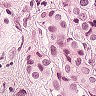
Metastatic tissue present: yes